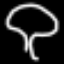
Label: mushroom